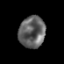
Tissue: prostate
Cell type: Epithelial cells
Senescence score: 0.2821
Nuclear area (px): 807
Mean DAPI intensity: 99.461